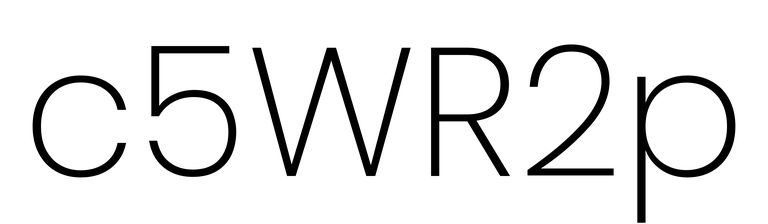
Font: Poppins-ExtraLight